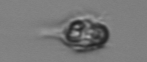
Label: Mesodinium